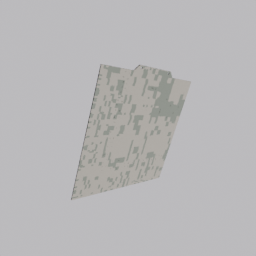
Label: electronics